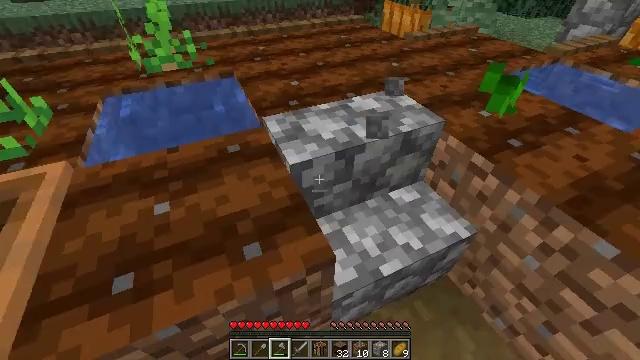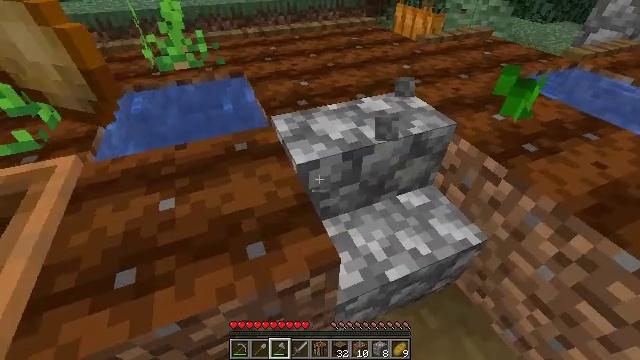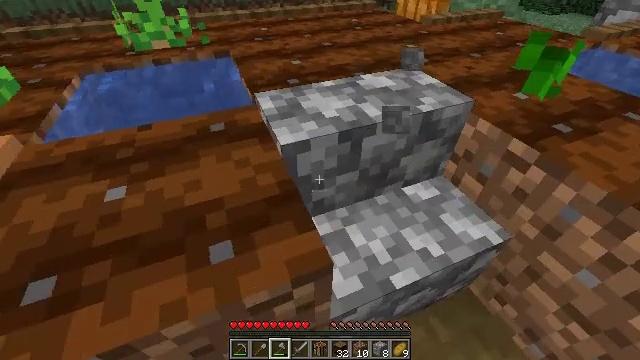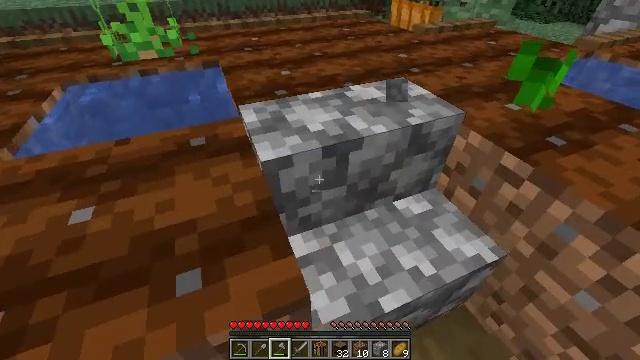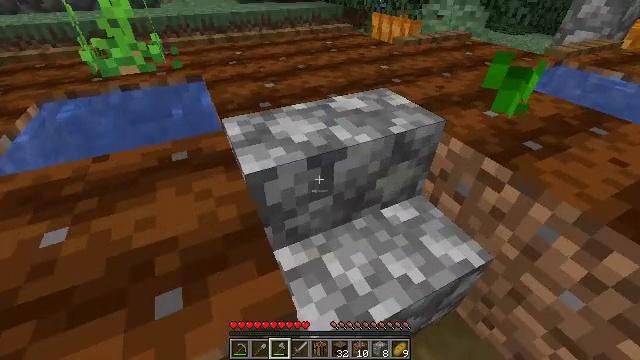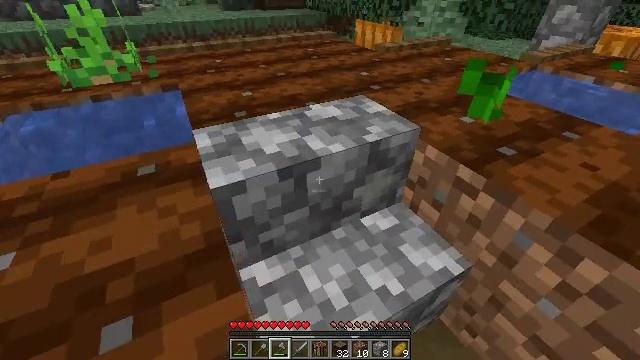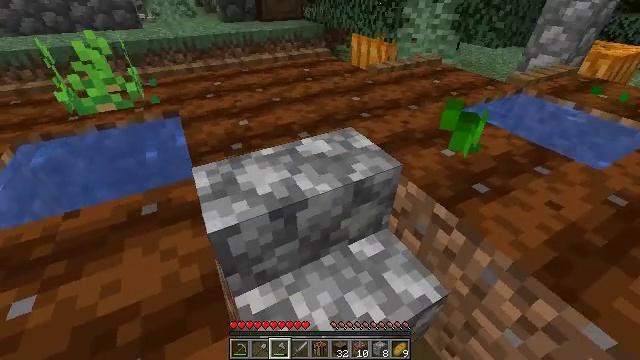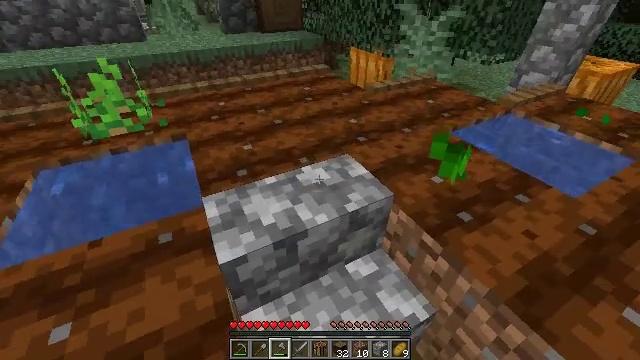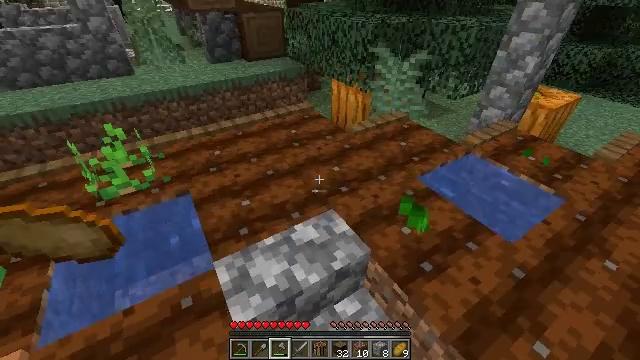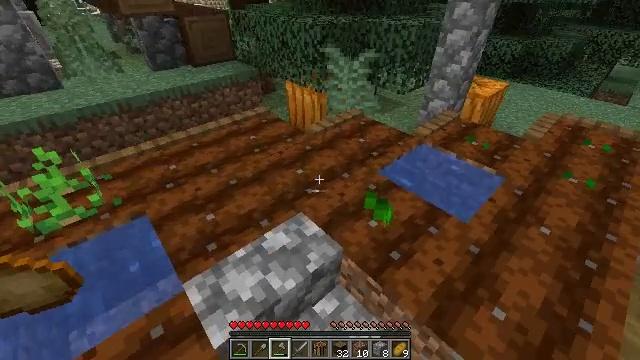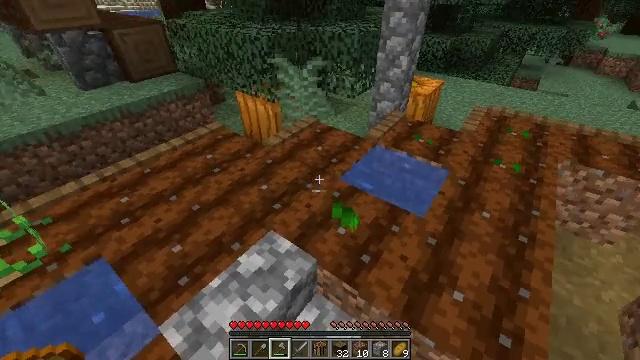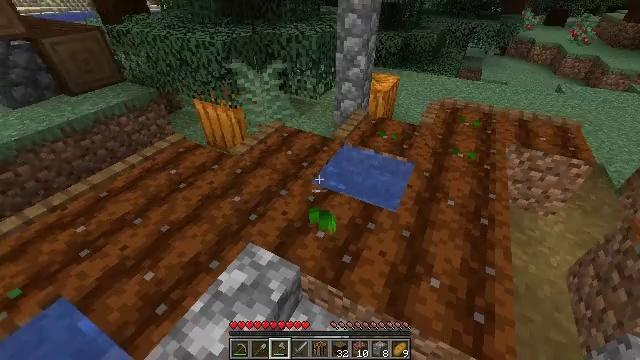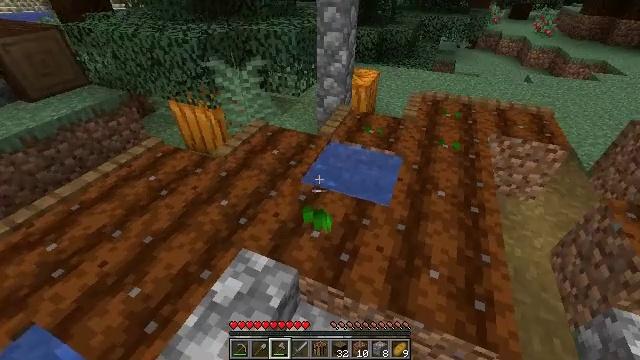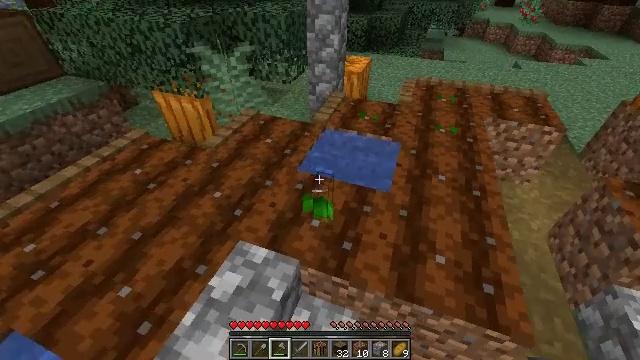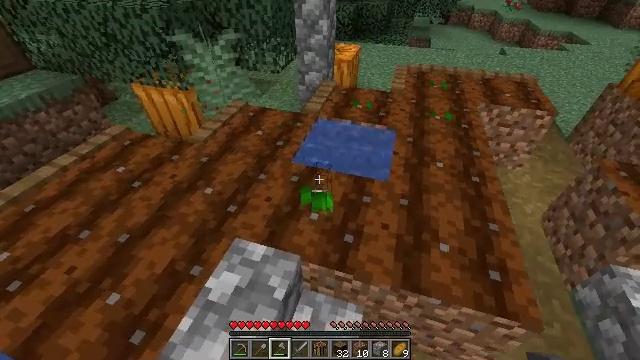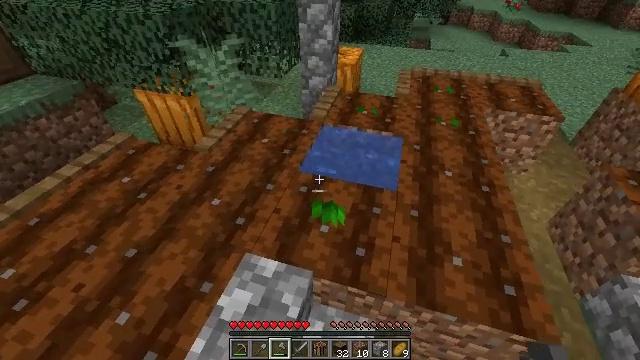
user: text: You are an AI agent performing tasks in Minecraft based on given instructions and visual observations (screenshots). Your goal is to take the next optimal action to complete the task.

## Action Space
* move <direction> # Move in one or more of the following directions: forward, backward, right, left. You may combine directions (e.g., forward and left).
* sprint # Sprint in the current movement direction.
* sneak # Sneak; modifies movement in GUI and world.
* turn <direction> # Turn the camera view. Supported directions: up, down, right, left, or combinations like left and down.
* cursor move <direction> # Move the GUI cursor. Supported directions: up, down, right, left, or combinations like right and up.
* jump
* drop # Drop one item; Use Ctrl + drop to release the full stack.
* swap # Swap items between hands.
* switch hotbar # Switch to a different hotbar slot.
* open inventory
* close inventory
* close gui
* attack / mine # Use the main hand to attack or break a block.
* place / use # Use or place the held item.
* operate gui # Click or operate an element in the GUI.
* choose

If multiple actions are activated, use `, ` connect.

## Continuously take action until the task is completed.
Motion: motion action
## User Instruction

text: Harvest the pumpkin stem by left-clicking.
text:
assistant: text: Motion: turn left
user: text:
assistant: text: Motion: no_op
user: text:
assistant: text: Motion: turn up
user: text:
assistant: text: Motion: move forward, turn right and up
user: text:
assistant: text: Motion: move forward, turn right and up
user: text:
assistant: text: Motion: move forward and move left, jump
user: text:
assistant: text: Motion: move forward and move left, jump
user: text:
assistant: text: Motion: move forward and move left, turn right, jump
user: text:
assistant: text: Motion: move forward and move left, turn right, jump
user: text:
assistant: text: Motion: move forward and move left, turn right, jump
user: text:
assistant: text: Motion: move forward and move left, turn right
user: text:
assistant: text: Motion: move forward and move left, turn right
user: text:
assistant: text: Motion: move forward and move left, turn right and down
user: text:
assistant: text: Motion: move forward, turn right and down
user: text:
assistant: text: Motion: no_op
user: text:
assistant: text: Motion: no_op
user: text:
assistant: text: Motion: turn down
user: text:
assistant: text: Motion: turn right and down
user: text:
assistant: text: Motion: turn down
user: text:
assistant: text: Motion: no_op
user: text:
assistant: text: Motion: turn right and down
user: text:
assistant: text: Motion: turn right
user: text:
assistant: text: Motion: attack / mine
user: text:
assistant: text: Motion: attack / mine
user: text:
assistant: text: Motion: attack / mine
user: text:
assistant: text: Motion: attack / mine
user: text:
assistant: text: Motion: no_op
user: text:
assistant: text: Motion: no_op